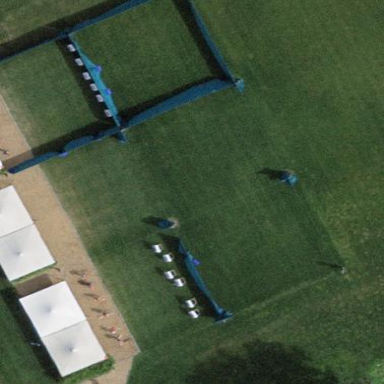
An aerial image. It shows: Archery pitch for sports and leisure activities.